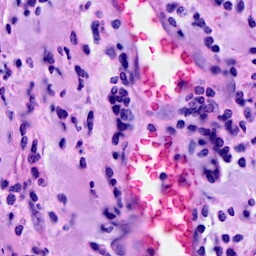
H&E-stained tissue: Breast